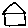
Label: house